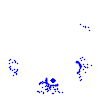
Particle: kaon